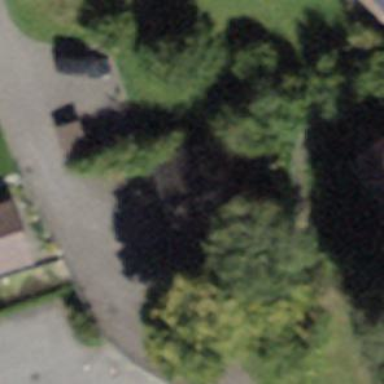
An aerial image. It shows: Garage.